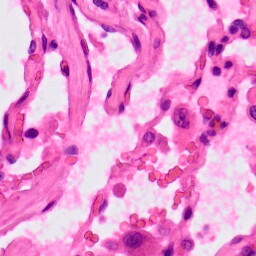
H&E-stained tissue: Lung